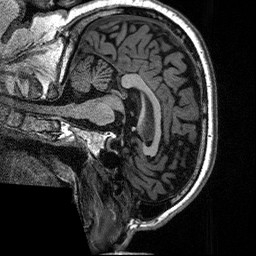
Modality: T1w
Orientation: sagittal
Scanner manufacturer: siemens
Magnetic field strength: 3 T
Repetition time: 2.2 s
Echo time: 0.00234 s